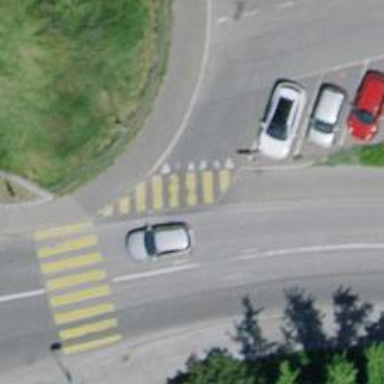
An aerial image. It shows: Uncontrolled zebra crossing with zebra markings.